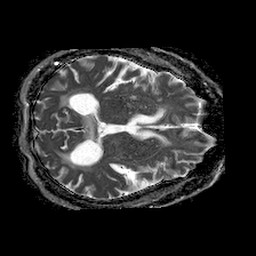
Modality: ADC
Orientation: axial
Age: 73
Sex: male
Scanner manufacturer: philips
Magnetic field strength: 1.5 T
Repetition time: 4.6 s
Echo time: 0.08631 s